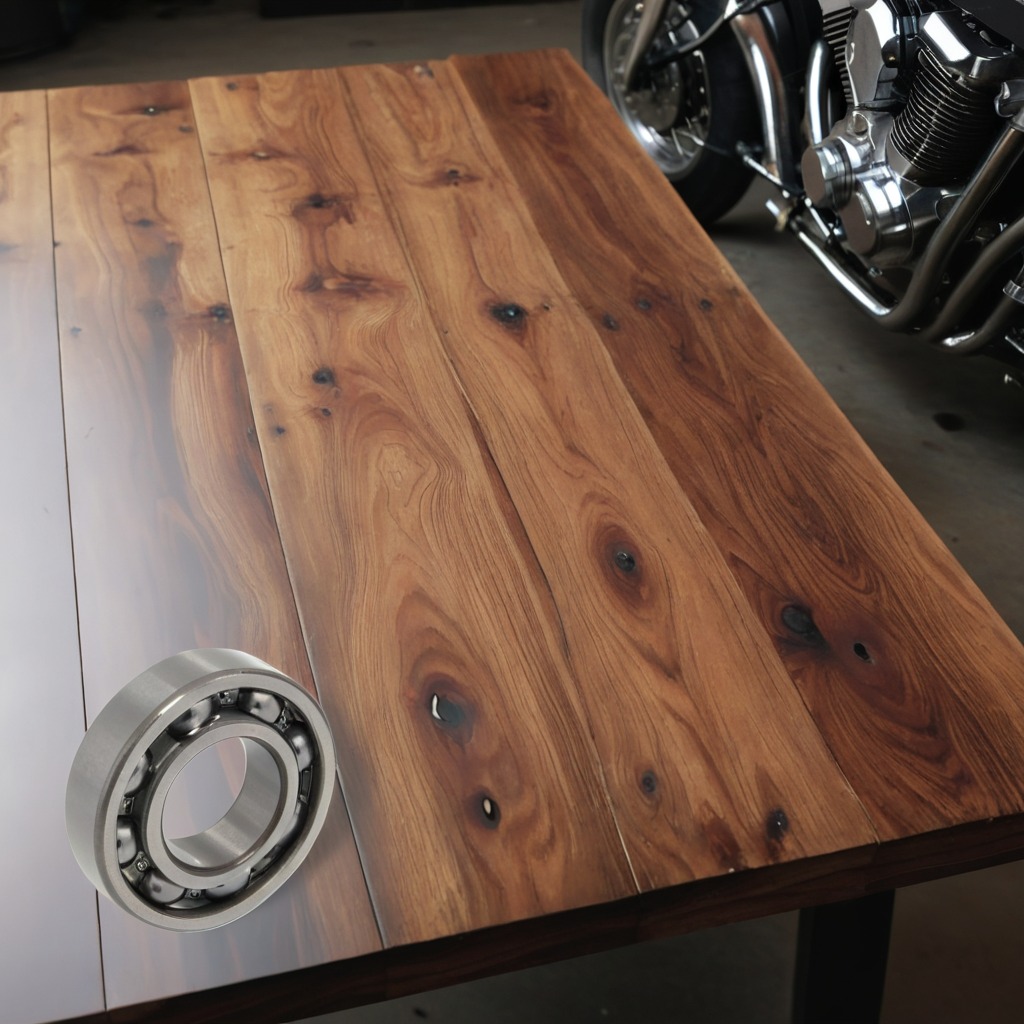
A metal ball bearing is lying on the wooden table.